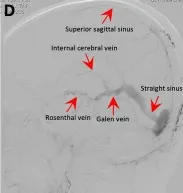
Cerebral angiography. (D) The DAVF drained into the straight sinus, which flowed in a retrograde direction into the vein of Galen, as well as into the internal cerebral veins and basal vein of Rosenthal.
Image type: radiology (mri)